Interaction volume radius: 10 \u00c5
Interaction volume height: 20 \u00c5
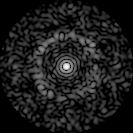
Disorder parameter: 0.7786